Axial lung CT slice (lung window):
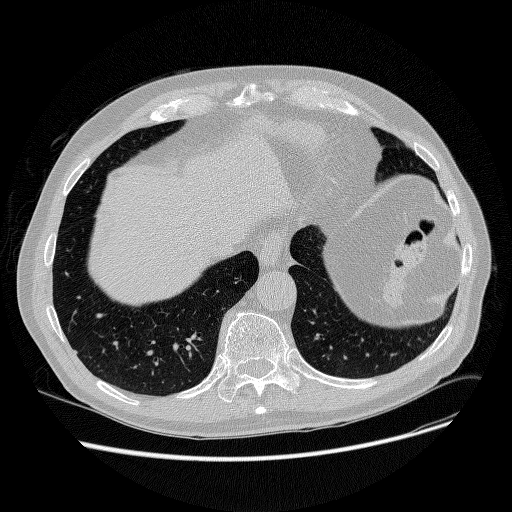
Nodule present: no